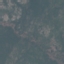
Land use / land cover: HerbaceousVegetation